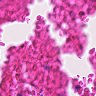
Metastatic tissue present: no